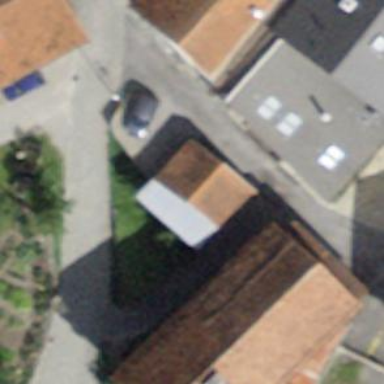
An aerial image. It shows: Shed building.